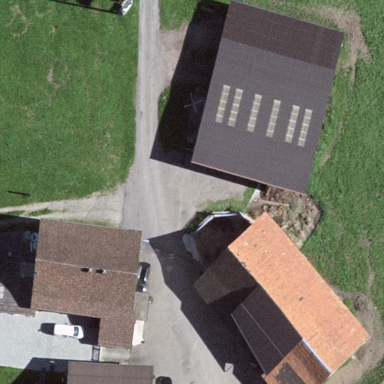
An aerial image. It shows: Farmyard area.